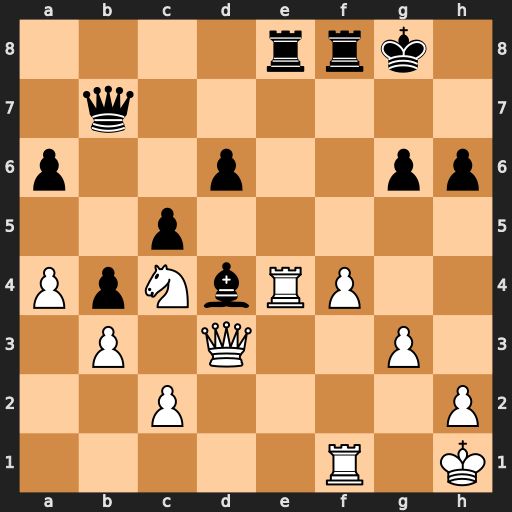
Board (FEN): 4rrk1/1q6/p2p2pp/2p5/PpNbRP2/1P1Q2P1/2P4P/5R1K
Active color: w
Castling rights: -
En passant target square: -
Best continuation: Nxd6 Qc6 Nxe8 Rxe8 Re1